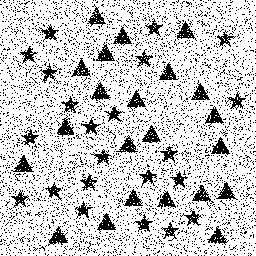
Squares: 0
Triangles: 22
Stars: 22
Total shapes: 44